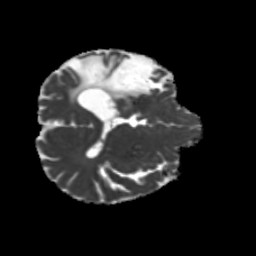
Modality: MD
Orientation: axial
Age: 50
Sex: male
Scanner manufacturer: siemens
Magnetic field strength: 3 T
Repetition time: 5.25 s
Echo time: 0.08 s